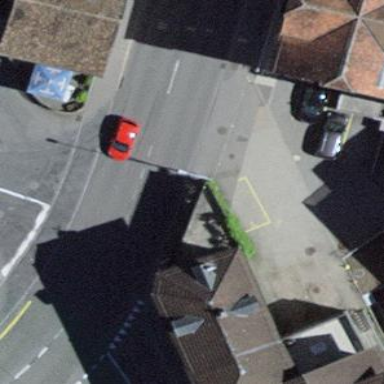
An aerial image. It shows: Building that is pub.